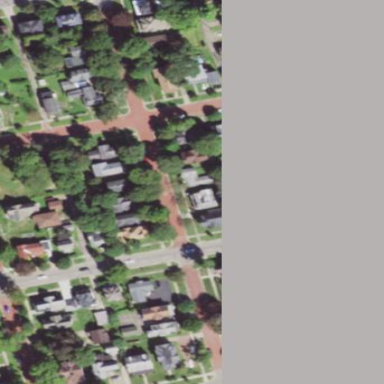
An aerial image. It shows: Sidewalk.